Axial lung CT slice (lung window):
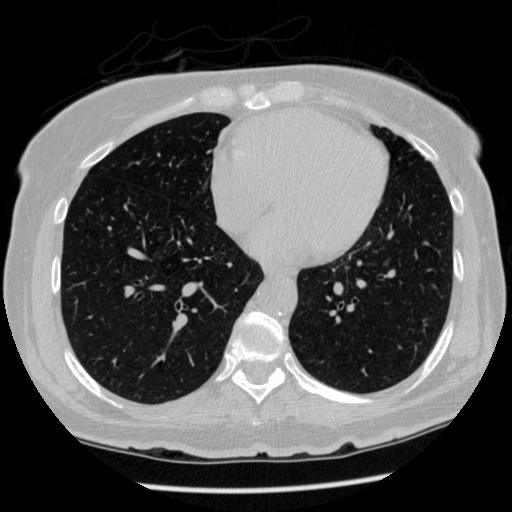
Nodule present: no